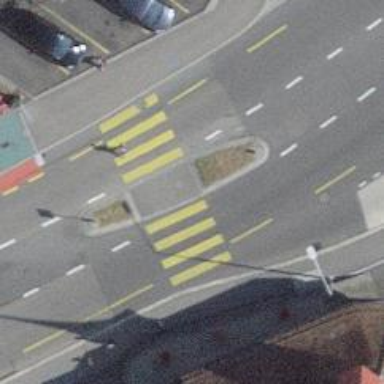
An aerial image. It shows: Kerb barrier.